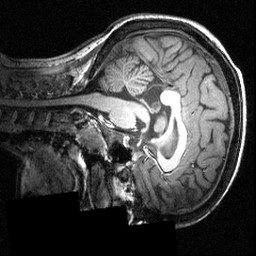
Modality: T1w
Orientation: sagittal
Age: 20
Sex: female
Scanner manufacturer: siemens
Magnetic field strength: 3.951 T
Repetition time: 1.5 s
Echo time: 0.00335 s